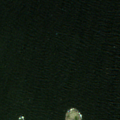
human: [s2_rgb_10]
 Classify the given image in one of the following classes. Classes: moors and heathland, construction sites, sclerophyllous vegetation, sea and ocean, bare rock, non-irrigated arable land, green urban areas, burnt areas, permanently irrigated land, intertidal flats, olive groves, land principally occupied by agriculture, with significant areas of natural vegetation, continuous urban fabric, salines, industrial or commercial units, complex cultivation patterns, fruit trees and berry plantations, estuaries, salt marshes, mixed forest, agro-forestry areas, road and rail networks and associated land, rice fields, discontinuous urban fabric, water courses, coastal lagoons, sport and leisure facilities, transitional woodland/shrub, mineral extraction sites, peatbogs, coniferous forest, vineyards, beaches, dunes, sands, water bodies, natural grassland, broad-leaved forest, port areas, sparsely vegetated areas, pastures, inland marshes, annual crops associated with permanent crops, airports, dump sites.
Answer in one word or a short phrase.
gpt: sea and ocean